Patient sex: M
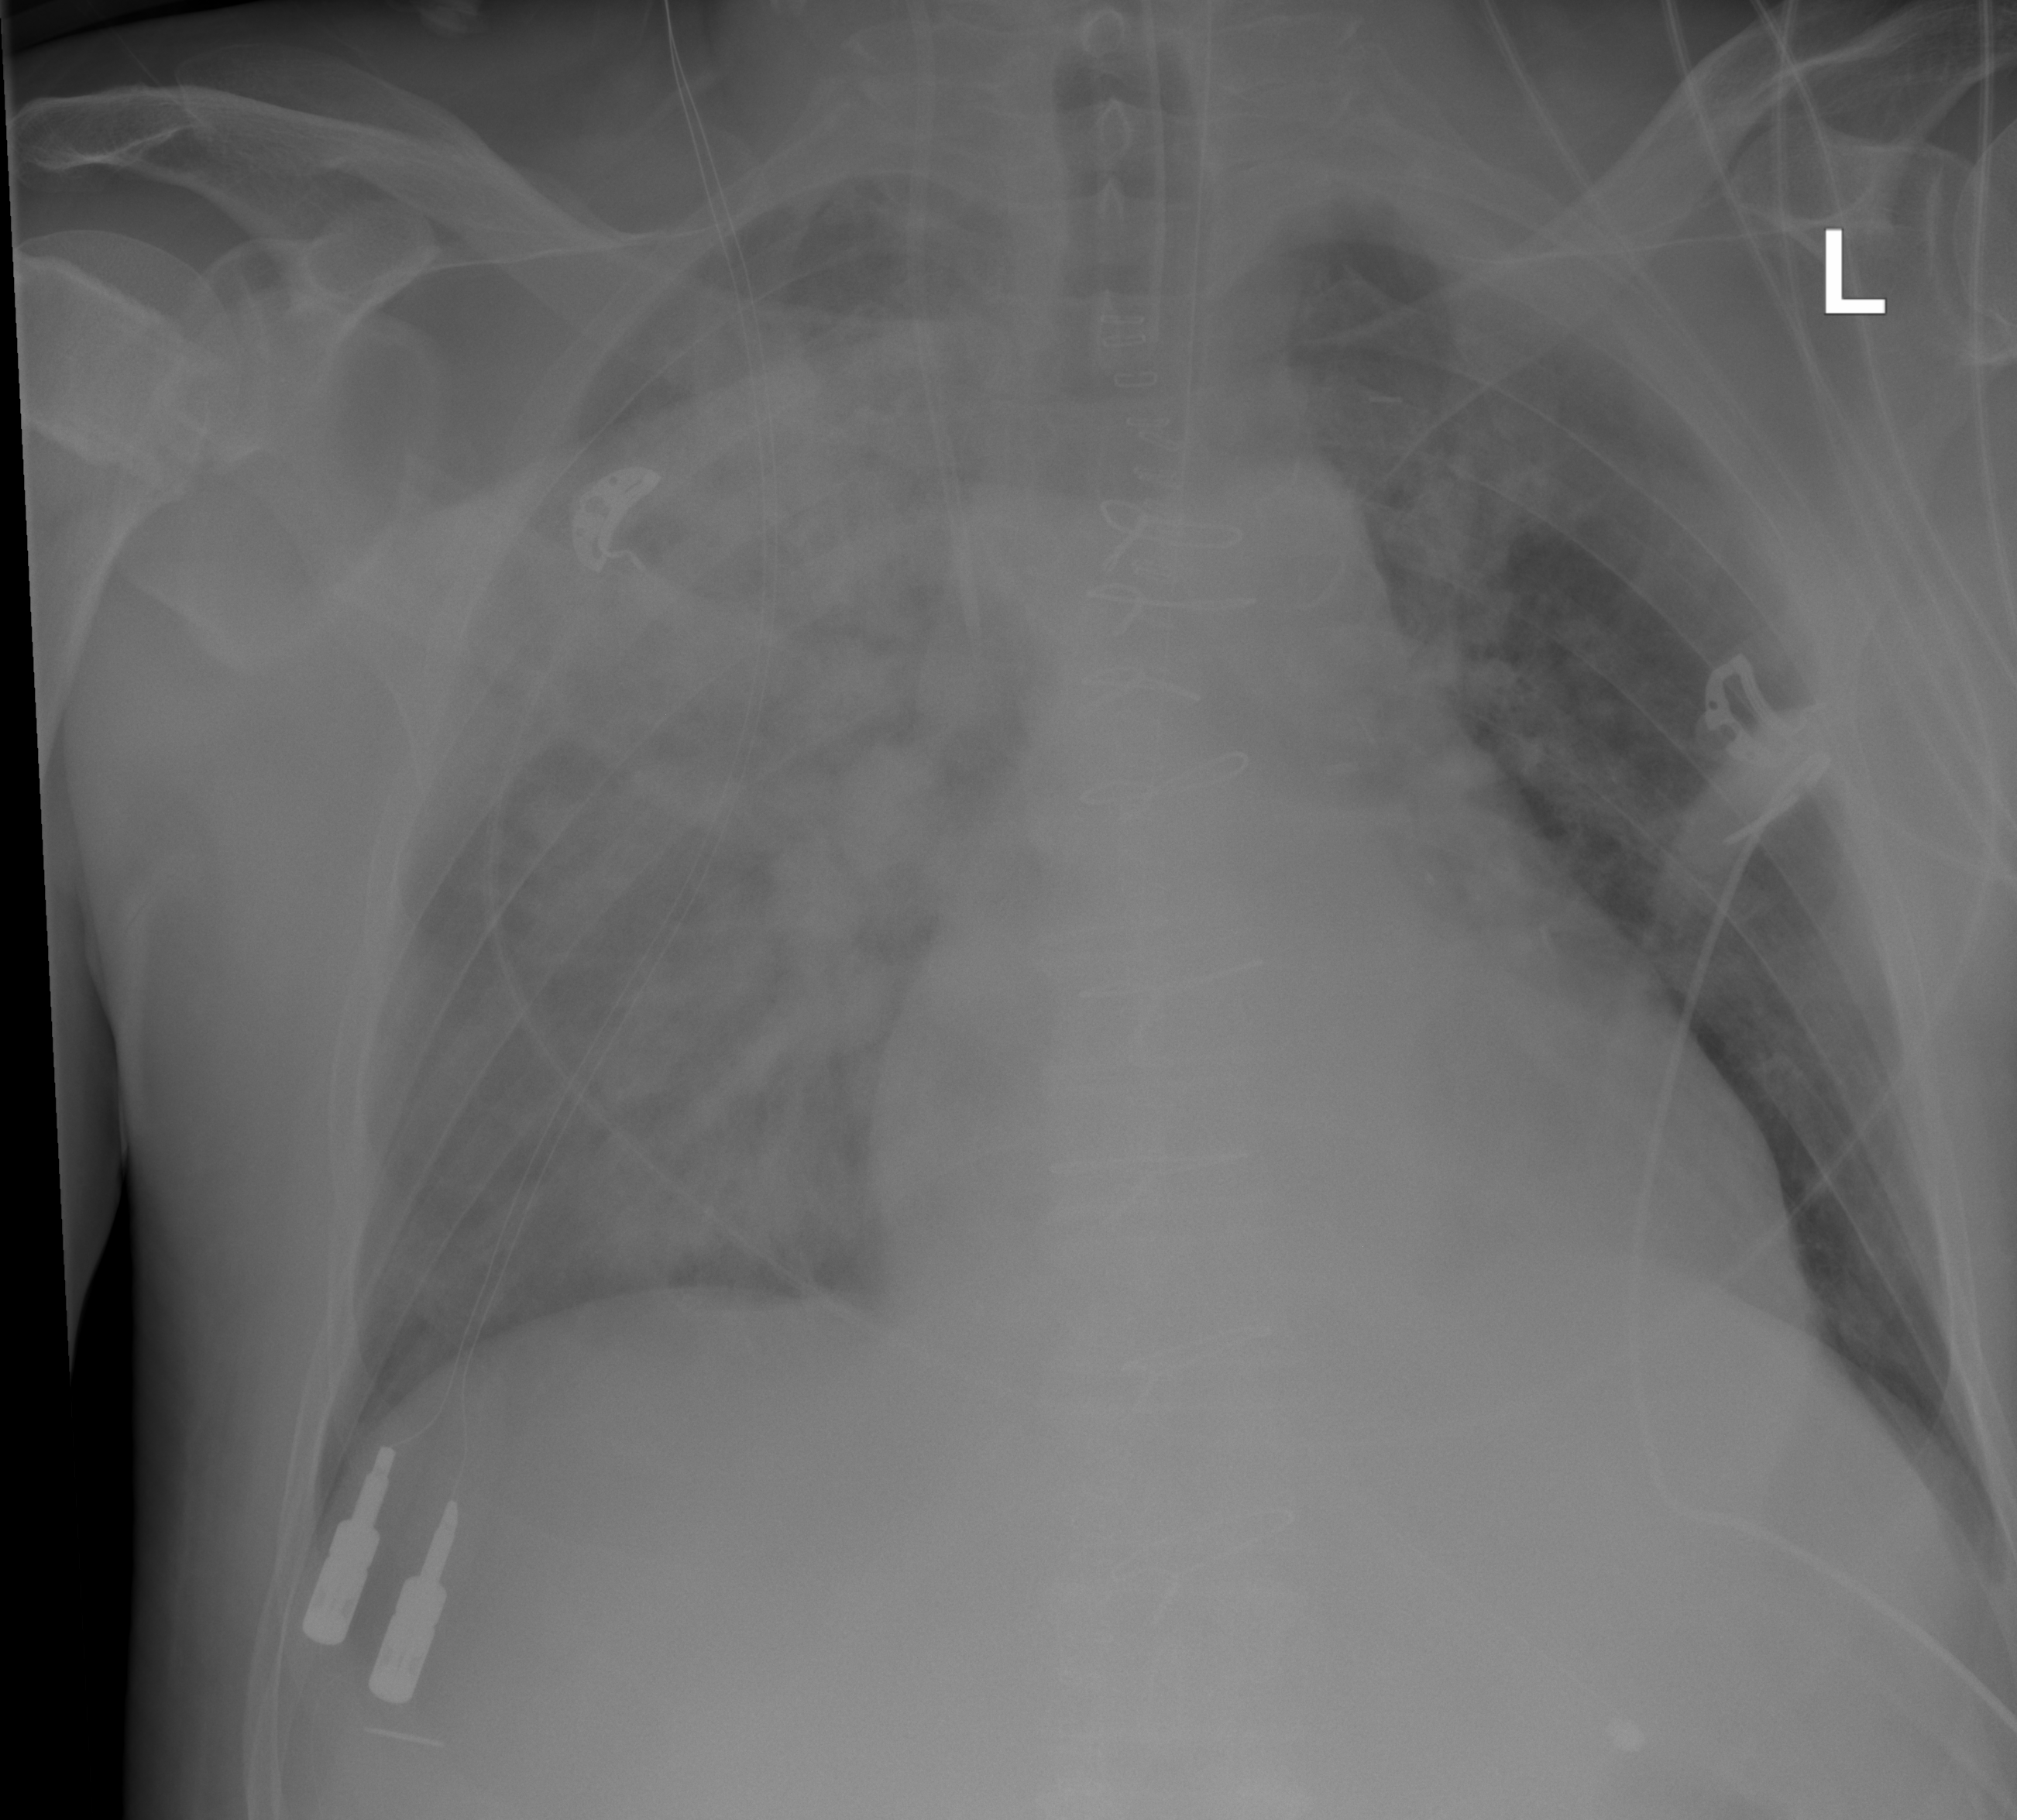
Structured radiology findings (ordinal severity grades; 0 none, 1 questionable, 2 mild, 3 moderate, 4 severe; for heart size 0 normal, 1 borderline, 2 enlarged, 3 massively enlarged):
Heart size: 2
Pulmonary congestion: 3
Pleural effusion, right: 2
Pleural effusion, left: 0
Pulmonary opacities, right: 3
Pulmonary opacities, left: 2
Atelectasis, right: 0
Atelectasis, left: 0